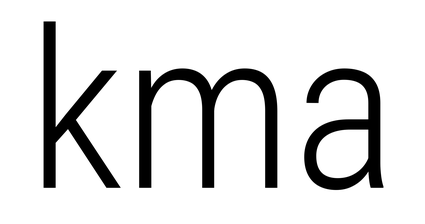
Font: Roboto_Condensed_Light